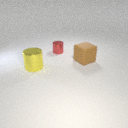
large yellow metal cylinder in front of large brown rubber cube